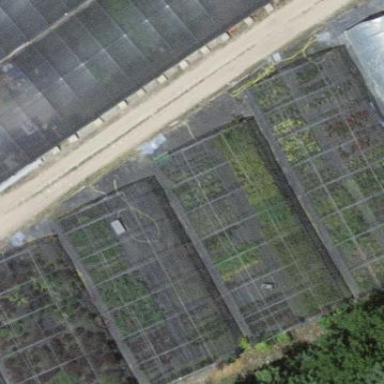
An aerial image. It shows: Greenhouse used for horticulture.